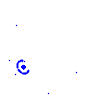
Particle: pion